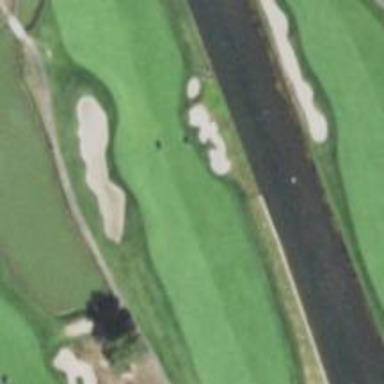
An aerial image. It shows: Grassy area designated as golf fairway.